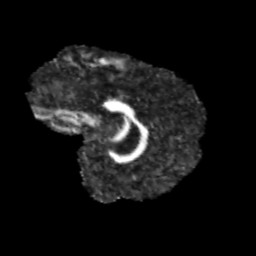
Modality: FA
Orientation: sagittal
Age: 11
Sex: male
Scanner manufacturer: siemens
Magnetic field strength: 3 T
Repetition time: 3.8 s
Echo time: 0.07 s